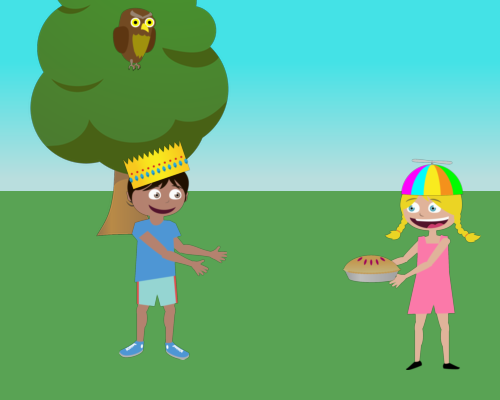
A fluffy tree is positioned in the medium far left, with an owl perched on its center, facing to the right. To the right of the tree, a boy is extending his hand towards the right. On the far right, a cheerful girl wearing a rainbow hat is reaching to the left, holding a pie in her hands. Both children's heads are aligned with the skyline.